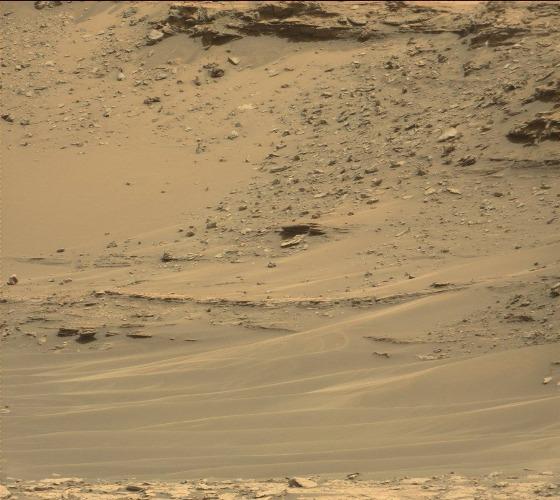
Terrain classes present: Bedrock, Gravel / Sand / Soil, Rock, Shadow